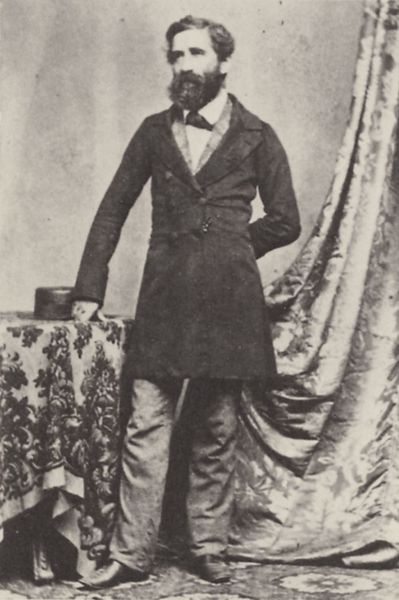
Titel: Münchner Künstler; Heinrich Merz, Kupferstecher
Künstler: Joseph Albert
Standort: Augsburg/München
Institution: Stadt- und Staatsbibliothek/Stadtarchiv
Schlagwörter: dunkel, hand, mann, schatten, weiß, frisur, grau, haar, hell, hintergrund, hut, licht, mund, nase, rücken, schwarz, tisch, blick, tuch, muster, ornament, schleife, teppich, zylinder, alt, anzug, bart, hemd, hose, jacke, wand, arm, arme, augen, falten, kleidung, kragen, stehen, vollbart, bildnis, herr, portrait, porträt, tischbein, tischdecke, tischtuch, vorhang, boden, haare, mantel, pose, stehend, stehender, stoff, stoffe, decke, knopf, scheitel, beine, bein, füße, liegen, haltung, schuhe, beleuchtung, dekoration, frack, floral, gerade, atelier, draperie, aufstützen, knöpfe, dreiviertelprofil, fleige, fliege, gehrock, weste, drapierung, foto, fotografie, photographie, gestützt, drapiert, schwarz-weiss, posieren, schuh, photo, ganzfigur, aufgestützt, vorhand, opa, aufnahme, nadar, hit, atelieraufnahme, florentiner, stresemann, knitter, onkel, klnöpfe, 19 jh., dagurreotypie, #hut, gerdine, portgrait